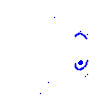
Particle: pion